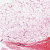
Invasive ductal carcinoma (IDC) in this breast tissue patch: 0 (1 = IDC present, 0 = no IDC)